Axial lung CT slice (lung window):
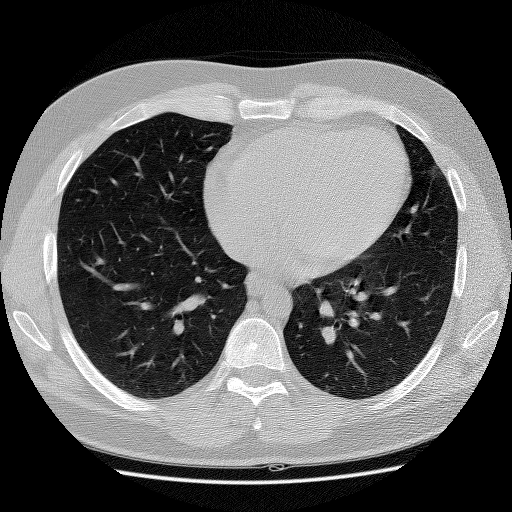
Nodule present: no